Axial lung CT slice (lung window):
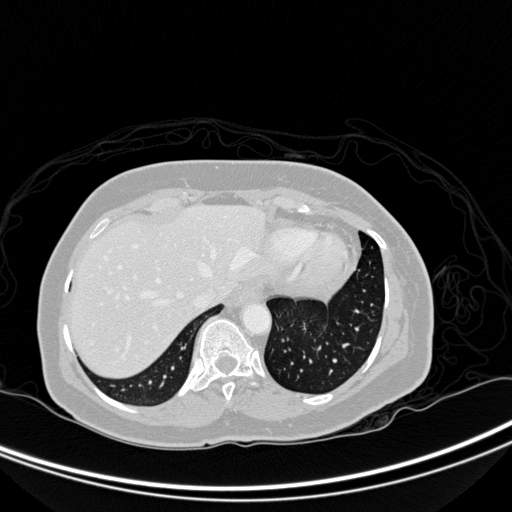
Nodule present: no